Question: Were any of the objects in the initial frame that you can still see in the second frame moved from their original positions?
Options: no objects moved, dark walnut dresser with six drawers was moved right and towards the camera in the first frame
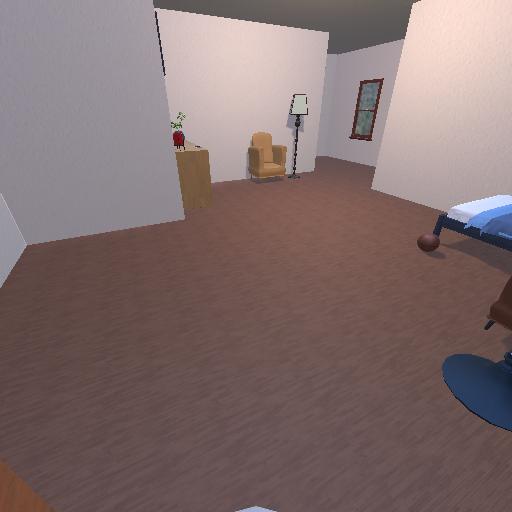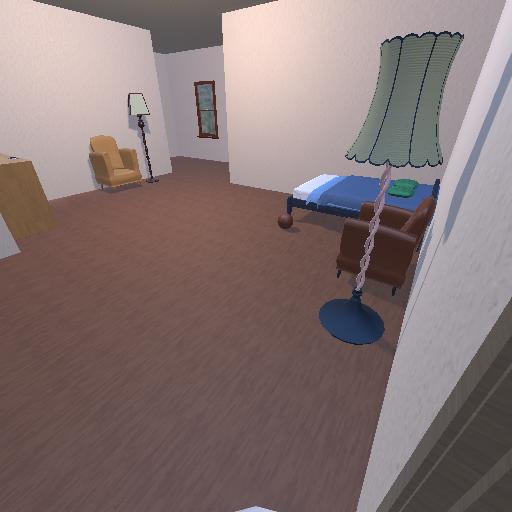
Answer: no objects moved